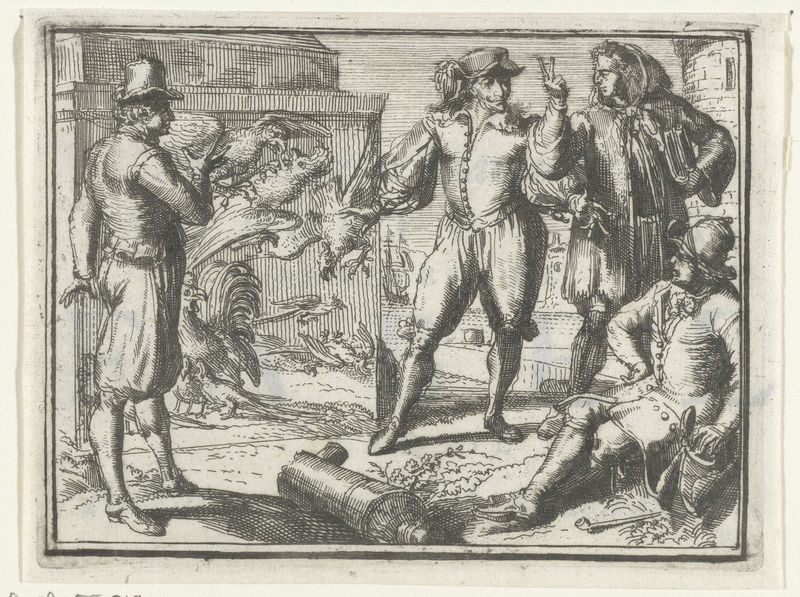
Titel: Titelblad voor het pamflet: Maatroozen Saamenspraak te Port a Port, benevens de Fabel van de Kakatoe, Kuykedief, en den Haan
Künstler: Romeyn de Hooghe
Standort: Amsterdam
Institution: Rijksmuseum
Schlagwörter: mann, vogel, männer, tiere, bücher, zwei, pfeife, vier, schwarzweiß, mittelalter, hahn, kapuze, vier männer